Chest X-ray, AP view. Patient: 36 years old, sex M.
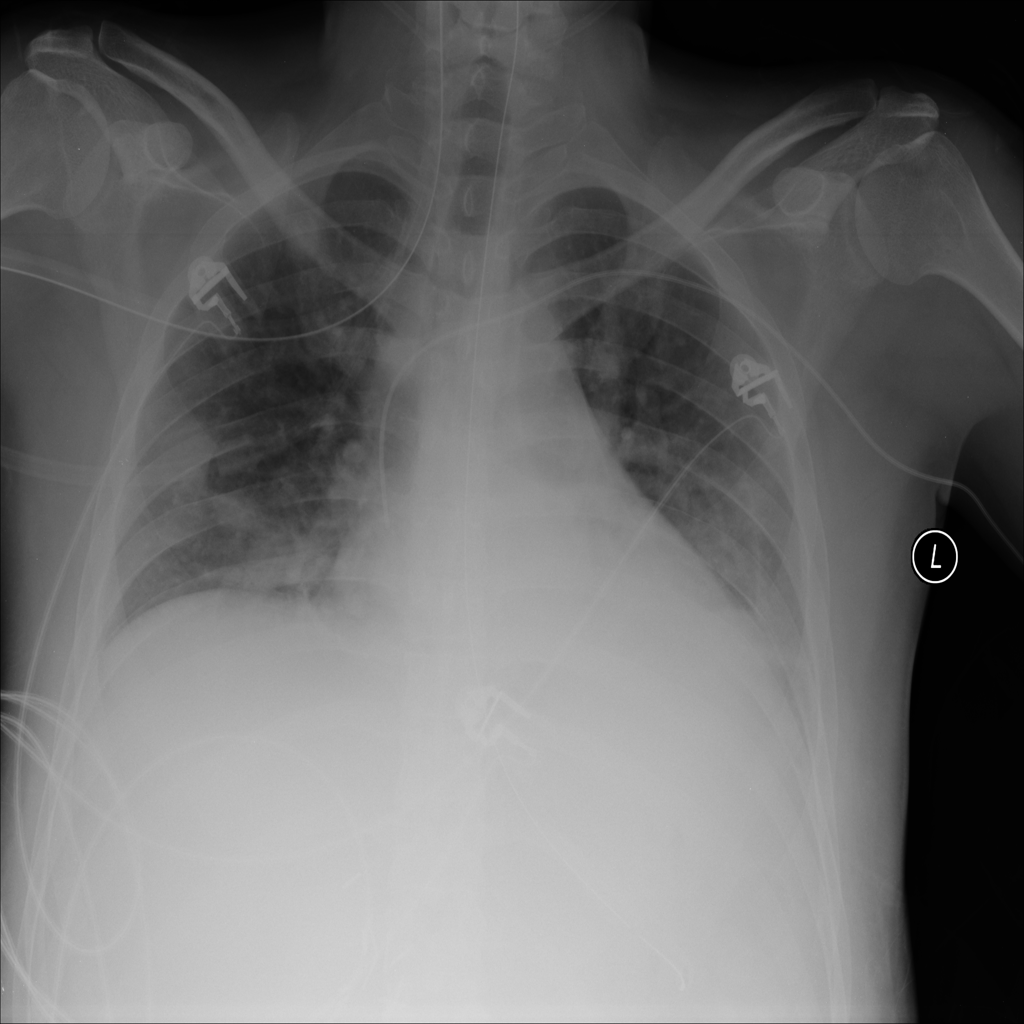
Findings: Infiltration